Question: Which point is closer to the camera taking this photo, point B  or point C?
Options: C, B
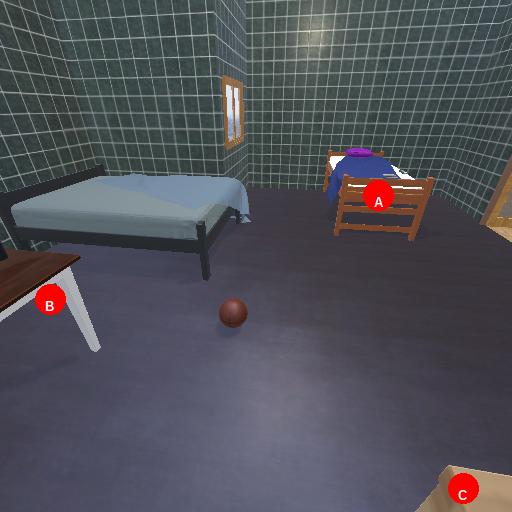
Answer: C